Question: I have been playing around with tableviews for the past few days trying to get used to them, today I have been trying to create a custom uitableviewcell, I am working from the Table View Programming Guide in the apple documents and have this weird problem with something I am trying to do.
I have set up a custom cell nib file, it has two labels on it that both have tags (0 and 1) I have changed the File owners class to the nib that will be using it.
from there I have started programming the tableView:cellForRowAtIndexPath: method that displays my custom cells inside the tableview however as you will see, only my first label is showing when I assign it a string and I just don't know why...

'''
- (UITableViewCell *)tableView:(UITableView *)tableView cellForRowAtIndexPath:(NSIndexPath *)indexPath
{
static NSString *CellIdentifier = @"Cell";
UITableViewCell *cell = [tableView dequeueReusableCellWithIdentifier:CellIdentifier];
if (cell == nil) {
//cell = [[[UITableViewCell alloc] initWithStyle:UITableViewCellStyleValue2 reuseIdentifier:CellIdentifier] autorelease];
[[NSBundle mainBundle] loadNibNamed:@"ManufactureSearchCell" owner:self options:nil];
cell = vehicleSearchCell;
cell.accessoryType = UITableViewCellAccessoryDisclosureIndicator;
self.vehicleSearchCell = nil;
}
// Configure the cell...
cell.selectionStyle = UITableViewCellSelectionStyleNone;
if(indexPath.section == 0)
{
if(indexPath.row == 0)
{
UILabel *label;
label = (UILabel *)[cell viewWithTag:0];
label.text = [[NSString alloc] initWithString:@"Manufacture :"];
label = (UILabel *)[cell viewWithTag:1];
label.text = [[NSString alloc] initWithString:@"empty"];
}
else if(indexPath.row == 1)
{
//.....
'''
Any help would be appreciated :)
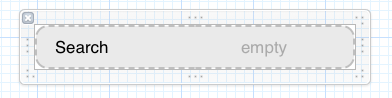
Answer: Beware using viewWithTag and 0. That is the default tag for all views, so double check you are actually getting the label you want back from that instead of the cell's background view, or accessory view, or any other default view added to the cell. It can cause problems.
If you are reusing the cell, I'd recommend creating a custom UITableViewCell subclass and link them through IB. If you are not reusing that cell, and want it to display only once, definitely take up Karoly's suggestion to just have those labels as IBOutlets.